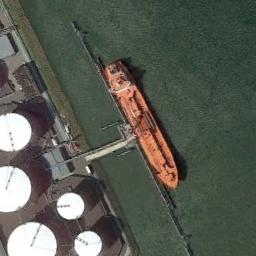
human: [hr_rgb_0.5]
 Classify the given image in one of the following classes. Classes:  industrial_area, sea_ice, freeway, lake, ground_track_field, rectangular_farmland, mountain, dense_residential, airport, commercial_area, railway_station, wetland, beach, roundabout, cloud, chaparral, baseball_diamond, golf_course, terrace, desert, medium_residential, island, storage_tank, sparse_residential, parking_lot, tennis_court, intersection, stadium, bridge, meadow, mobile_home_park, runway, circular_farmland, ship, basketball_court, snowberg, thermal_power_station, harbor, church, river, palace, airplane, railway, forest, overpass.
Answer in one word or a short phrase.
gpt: ship